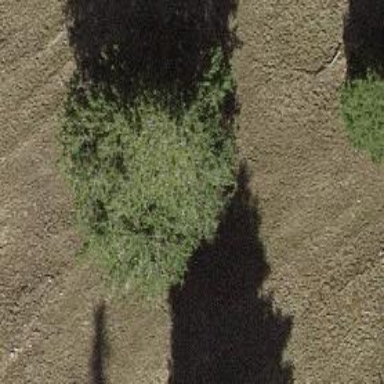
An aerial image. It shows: Beautiful tree in nature.